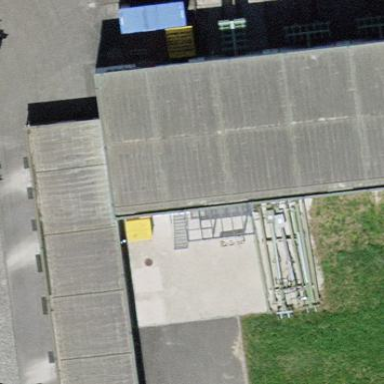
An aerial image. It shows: Power substation.